Question: I'm getting ready to launch a mobile app that I have hosted on AWS with an EC2 instance. ($0.0464 per On Demand Linux t2.medium Instance Hour).
This past month I was charged $112 for the EC2 usage, but only had a handful of internal users testing the private version of the app. It's a fairly simple app, not anything that should require a lot of computing power.
So what I'm wondering is if 10 users and dev team costs $112/mo, what happens if I get 1,000 users, or 10k users? Would the cost increase 100x, 1000x? I can't imagine getting auto-billed for $112,000 for a month of service with a small user base like 10k users.
Thanks for any help and guidance, I don't know much about AWS.
Here are the details of my billing for last month:

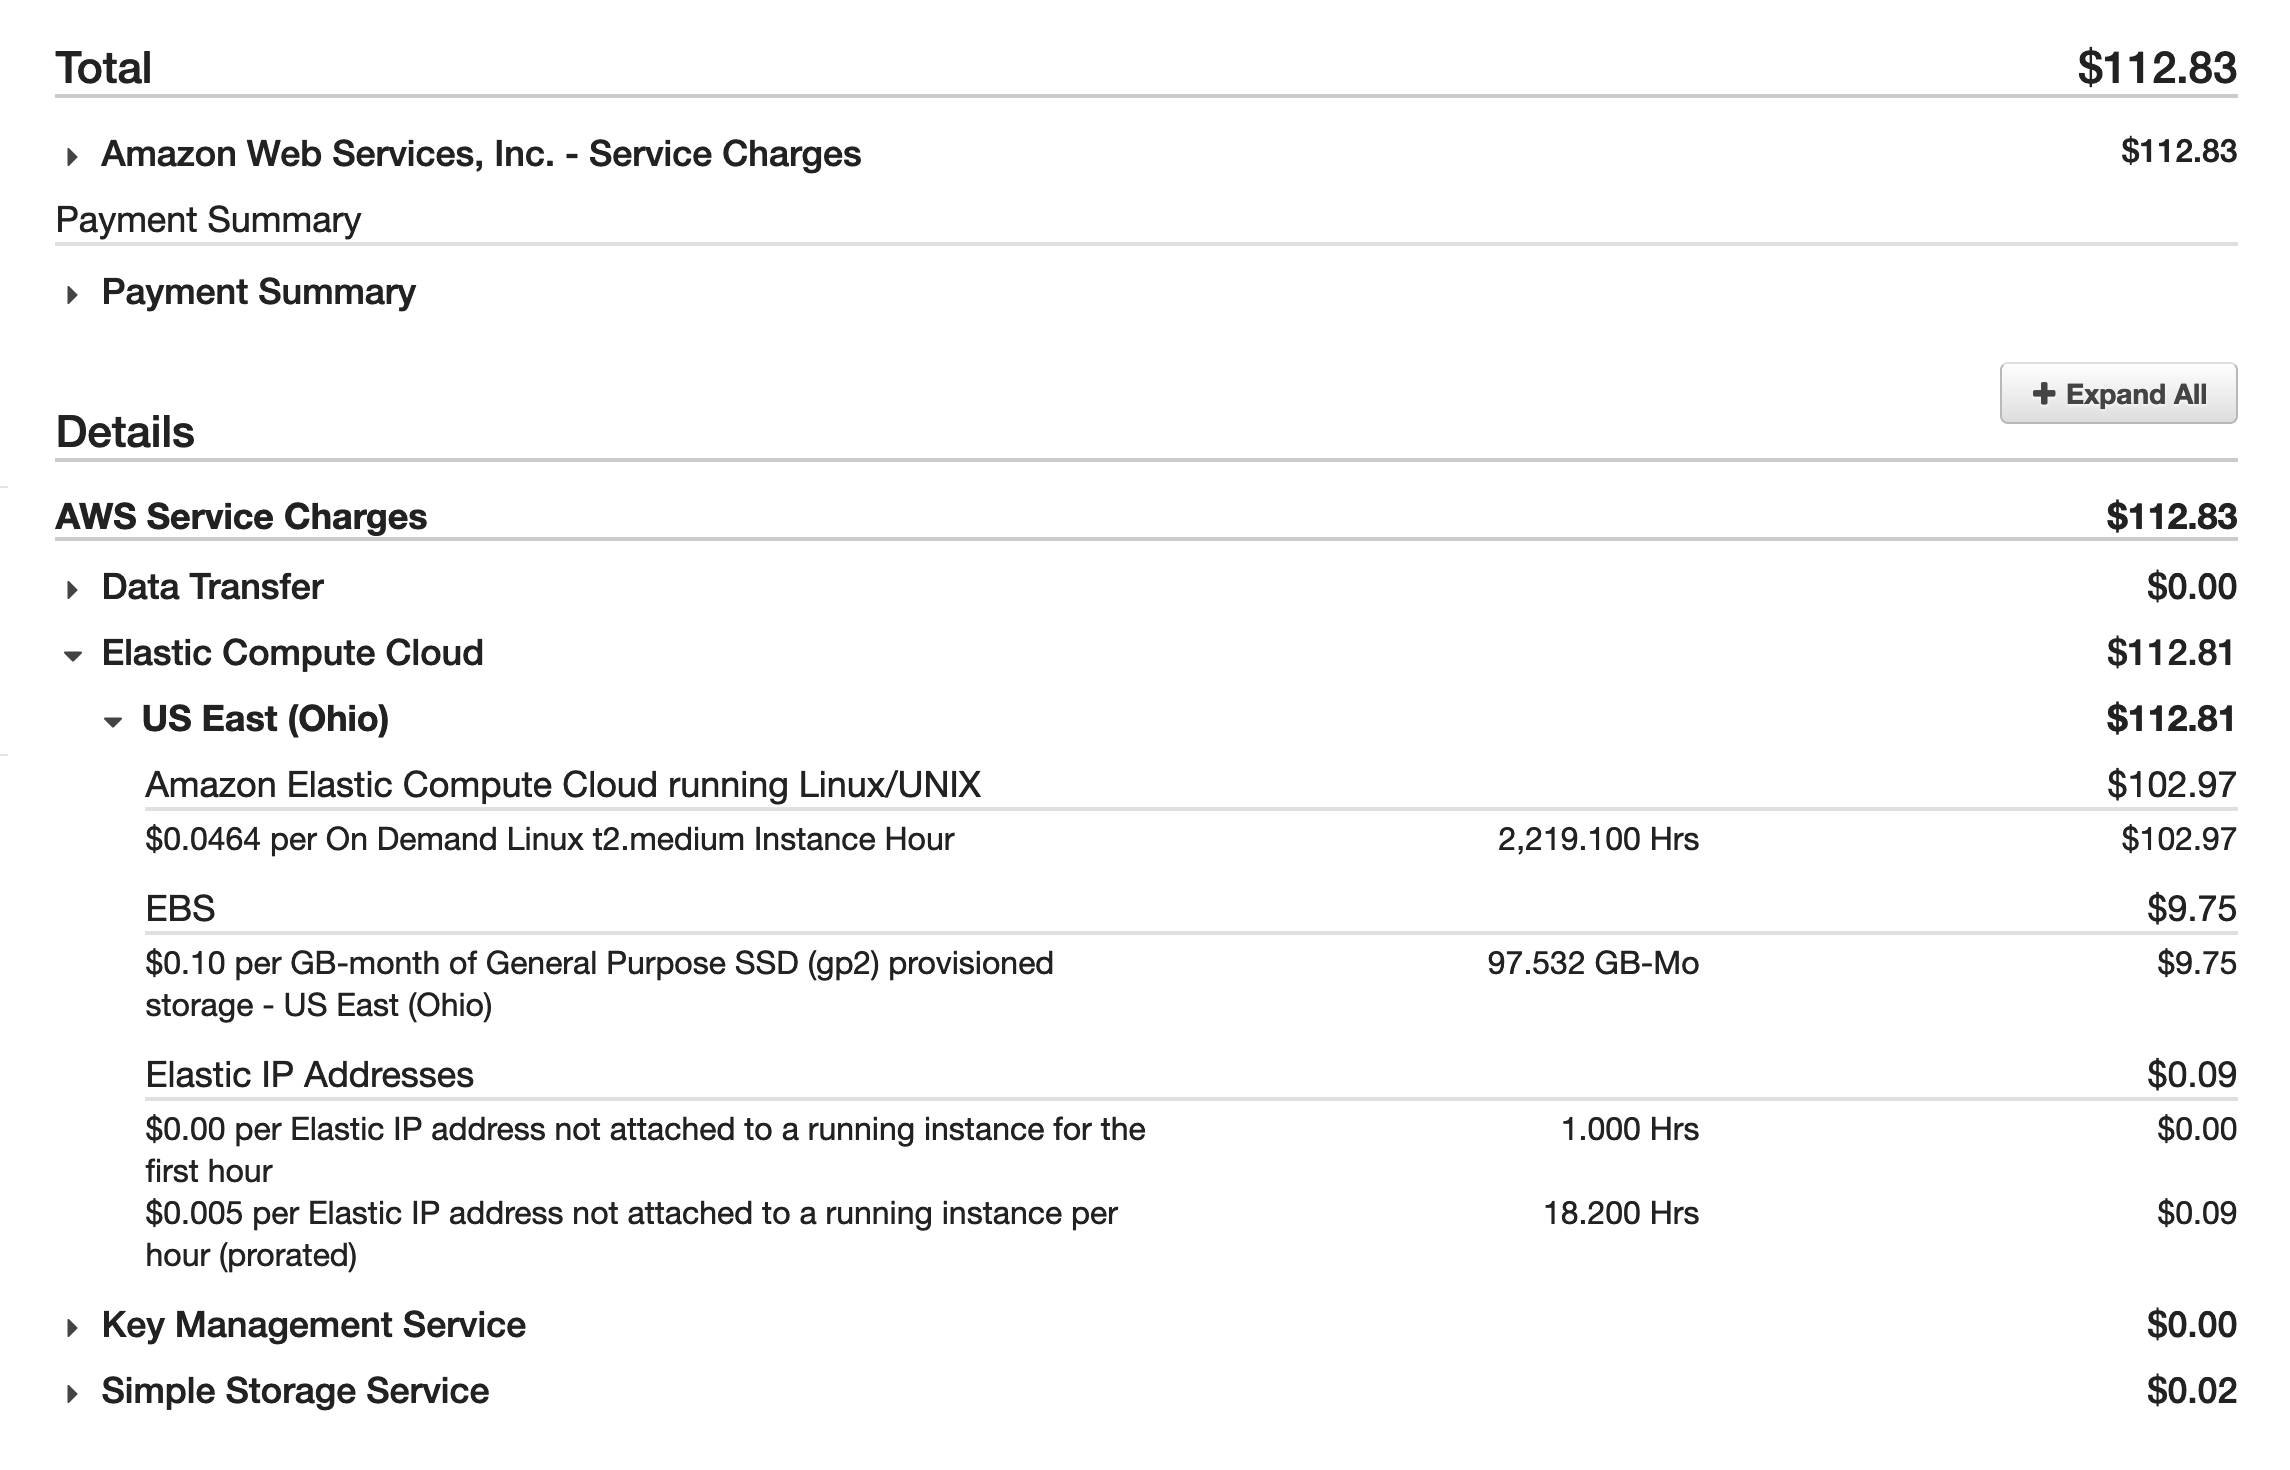
Answer: The billing page shows 2219 hours of 't2.medium' during this billing month.
That is the equivalent of 92 days. So, it might be 3 instances running for a full month.
Amazon EC2 is charged when the instance is in the state. If you are not using an instance, you can the instance. The attached disks (EBS) will still be charged, but there will be no charge for the instance itself.
The charge is not based on the number of users, nor how 'busy' the instance is. It is simply charged when the instance is 'running'. This is because computer resources are exclusively assigned to instances (CPU, RAM) that nobody else can use.
Stop instances that you don't need. Use the smallest instance type for your use-case to reduce costs.
If you were not aware of the charges involved, you can contact AWS Customer Service and request a refund.
FYI, the T2 and T3 family are great for workloads that occasionally 'burst' but then have low-usage periods, but they are not great for sustained workloads. See: <URL>